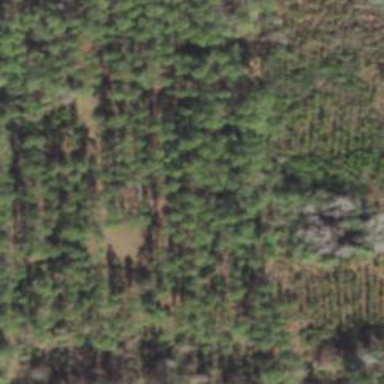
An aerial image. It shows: Forest dominated by needle-leaved trees.